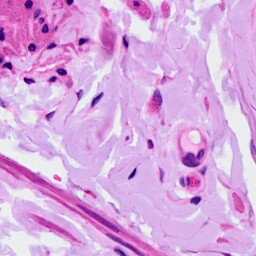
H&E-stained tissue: Ovarian